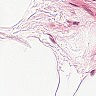
Metastatic tissue present: no